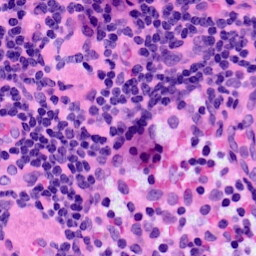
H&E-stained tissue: LymphNode